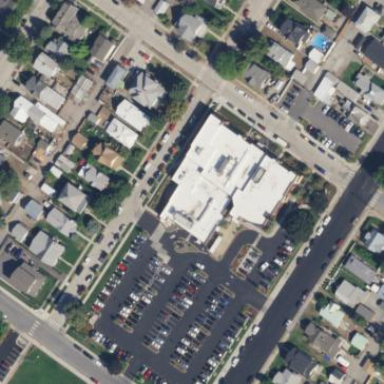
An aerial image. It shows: Clinic building offering healthcare services.